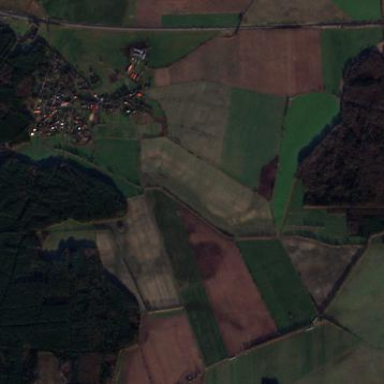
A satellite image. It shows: Picturesque farmland scene.